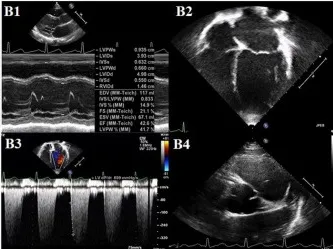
First electrocardiogram and echocardiogram after the onset of the clinical manifestations (A). The electrocardiogram shows sinus rhythm with 100 rpm, PR 0.14 s, QRS 0.08 s, QT/QTc 320/422 ms and diffuse alterations in ventricular repolarization with negative T waves in precordial leads (V4-V6), D2, D3 and aVF (B1-B4). The echocardiogram shows a diffusely hypokinetic left ventricle with an ejection fraction of 34%. Left ventricular inner dimension diastole 50 mm (Z score +2.3), left ventricular inner dimension systole 39 mm (Z score +4.25), left posterior ventricular wall diastole 6.6 mm (Z score -0.23), interventricular septum diastole 5.5 mm (Z score -1.22), right ventricular inner dimension diastole 14 mm (Z score +0.20) [Z score is derived from Kampman et al. ] (B1,B2). Moderate mitral valve regurgitation (left ventricular delta Pressure/delta Time 699 mmHg/s) (B3). Left and right coronary artery originating from left and right Valsalva sinus, respectively (B4).
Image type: radiology (ultrasound)